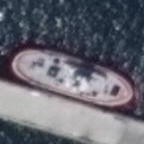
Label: civil